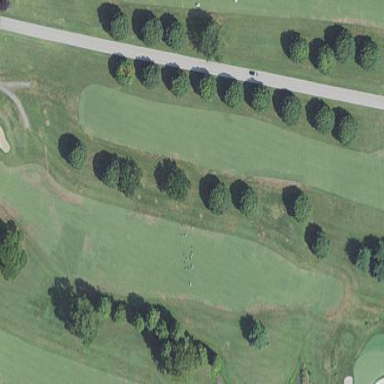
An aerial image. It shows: Golf fairway surrounded by grass.